Question: By default, custom objects are grayed out, and not expandable:

I know it's possible to make them expandable using <URL>, but that requires extending the original class.
What if I cannot modify the original class? Is there a generic approach of handling custom object expansion inside a property grid?
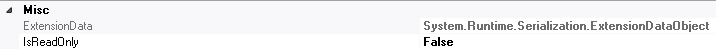
Answer: You can dynamically add the 'TypeConverterAttribute' for the 'ExpandableObjectConverter' at runtime, using something like the following (VB.NET).
'''
Dim attr = New TypeConverterAttribute(GetType(ExpandableObjectConverter))
TypeDescriptor.AddAttributes(GetType(ExtensionDataObject), attr)
'''
You would need to 'AddAttribute' for each type you want to be expandable. If the types are all in a specific namespace, you could use reflection to find them:
'''
Dim assm = Assembly.GetExecutingAssembly() ' or some other assembly
For Each t In assm.GetTypes().Where(Function(x) x.Namespace = "InterestingTypes")
TypeDescriptor.AddAttributes(t, attr)
Next
'''
(sorry for the broken syntax highlighting - I should have used C#!)